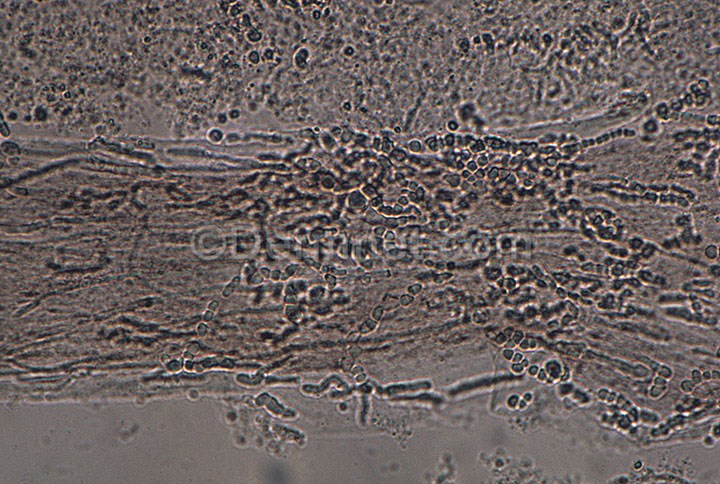
Disease: Tinea Ringworm Candidiasis and other Fungal Infections